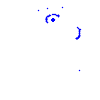
Particle: kaon